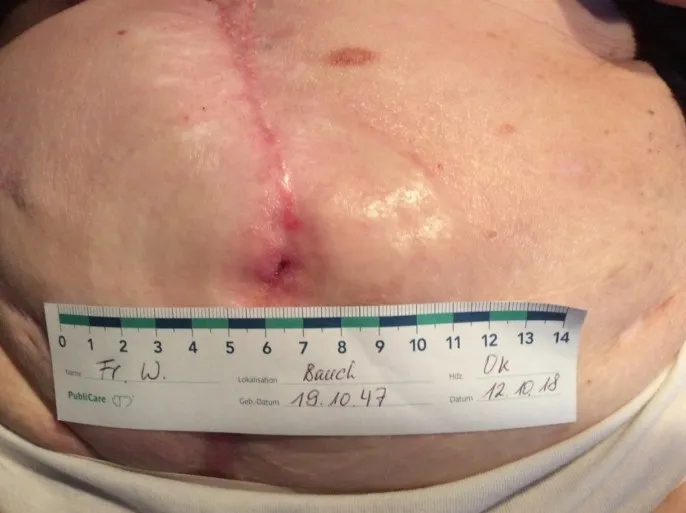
Stable low output entero-cutaneous fistula 24 months after resection of the migrated mesh. No evidence of hernia-recurrence (with written consent of the patient).
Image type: medical_photograph (other_medical_photograph)